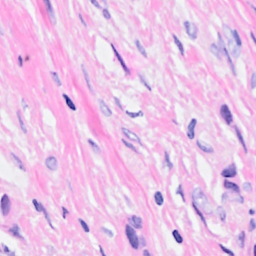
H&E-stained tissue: Breast